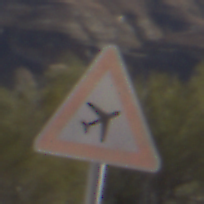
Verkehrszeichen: FlugbetriebLinks
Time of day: Midday
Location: Outdoor (Nature)
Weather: Clear
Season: NotSpecified
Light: Natural